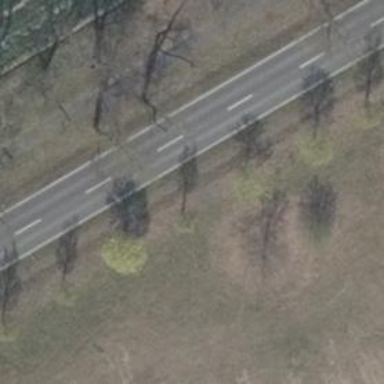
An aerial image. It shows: Avenue lined with deciduous broadleaved trees.